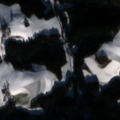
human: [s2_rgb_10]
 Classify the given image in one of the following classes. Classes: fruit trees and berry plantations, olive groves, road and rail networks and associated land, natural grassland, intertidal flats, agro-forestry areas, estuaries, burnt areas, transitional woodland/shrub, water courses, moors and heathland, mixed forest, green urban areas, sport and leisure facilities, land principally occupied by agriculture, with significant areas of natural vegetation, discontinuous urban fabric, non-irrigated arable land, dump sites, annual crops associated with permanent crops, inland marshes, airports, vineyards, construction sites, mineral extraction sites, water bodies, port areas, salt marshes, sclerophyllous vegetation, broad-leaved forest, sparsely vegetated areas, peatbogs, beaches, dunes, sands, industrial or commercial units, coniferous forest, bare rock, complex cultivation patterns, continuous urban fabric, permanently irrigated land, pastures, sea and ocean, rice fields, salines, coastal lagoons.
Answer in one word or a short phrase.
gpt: non-irrigated arable land, complex cultivation patterns, coniferous forest